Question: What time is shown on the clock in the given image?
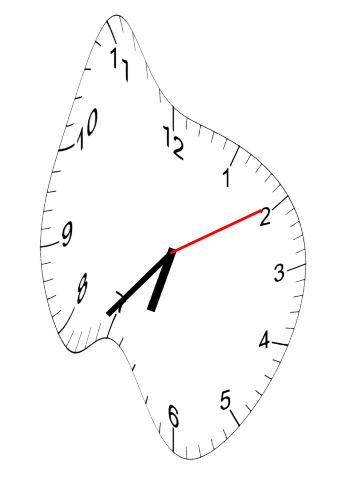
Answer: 06:37:10